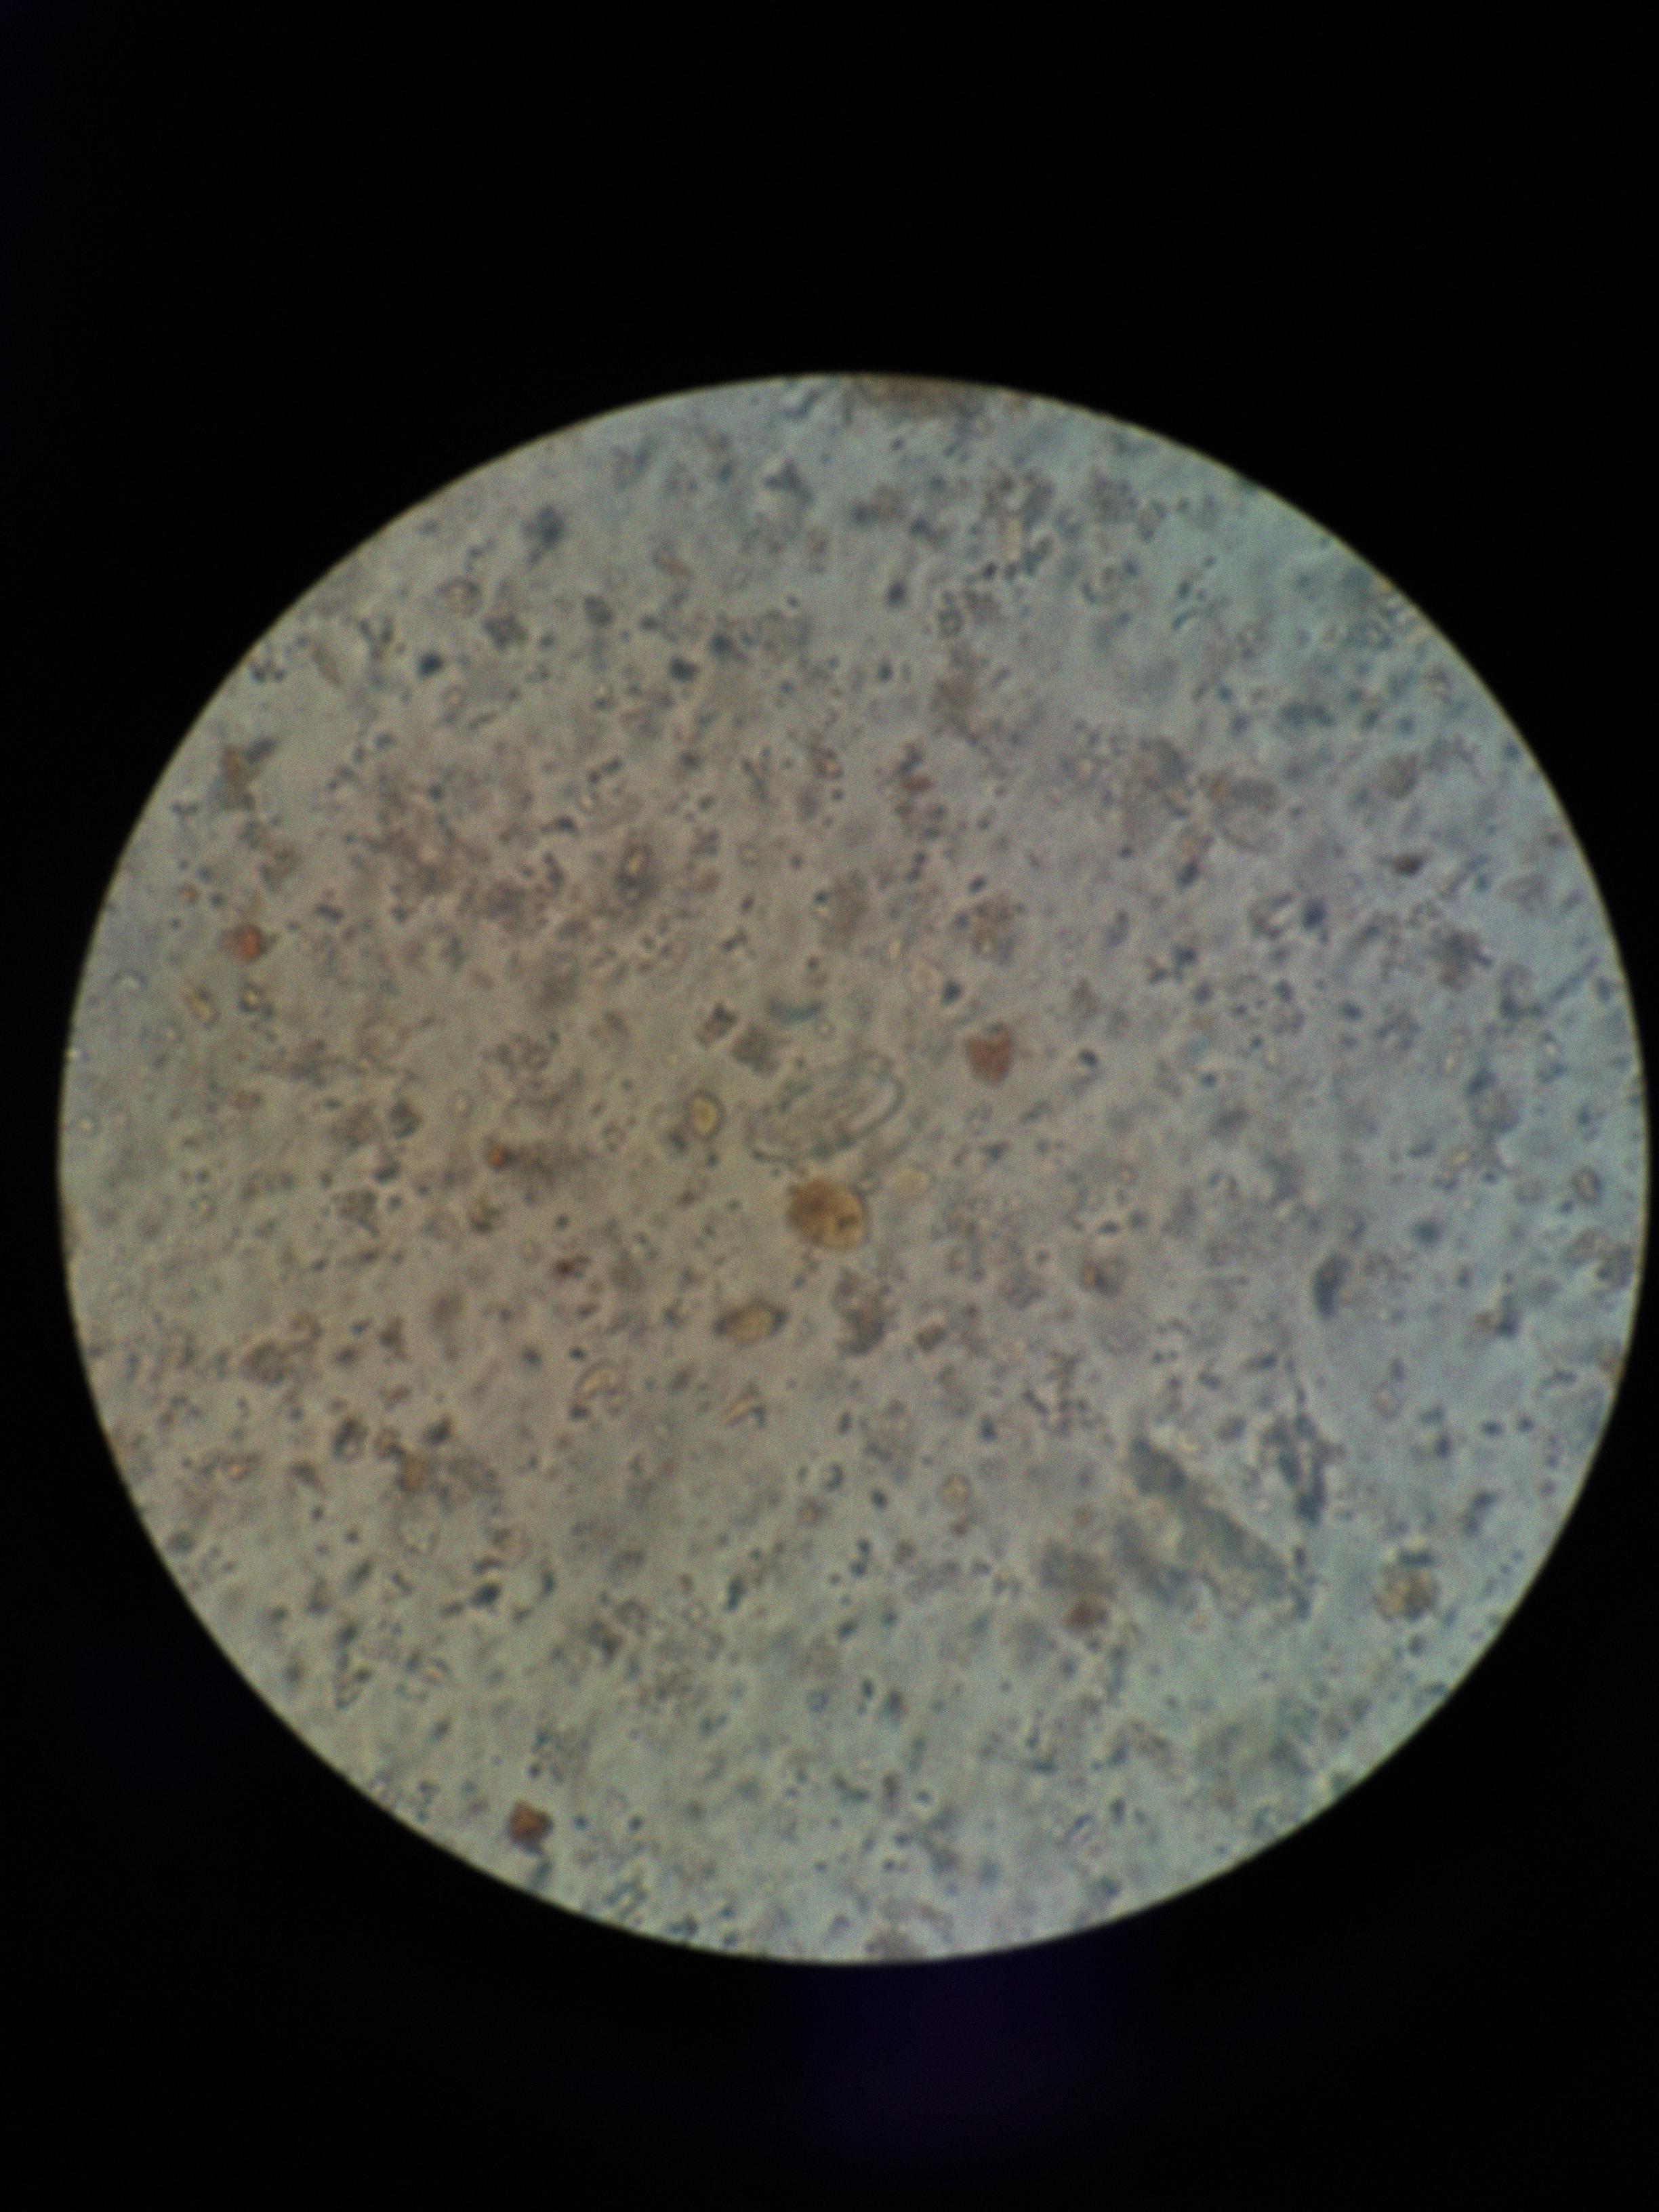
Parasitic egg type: Enterobius vermicularis